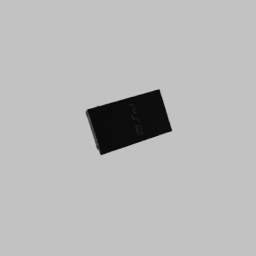
Label: electronics